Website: walmart
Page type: customer-info-address
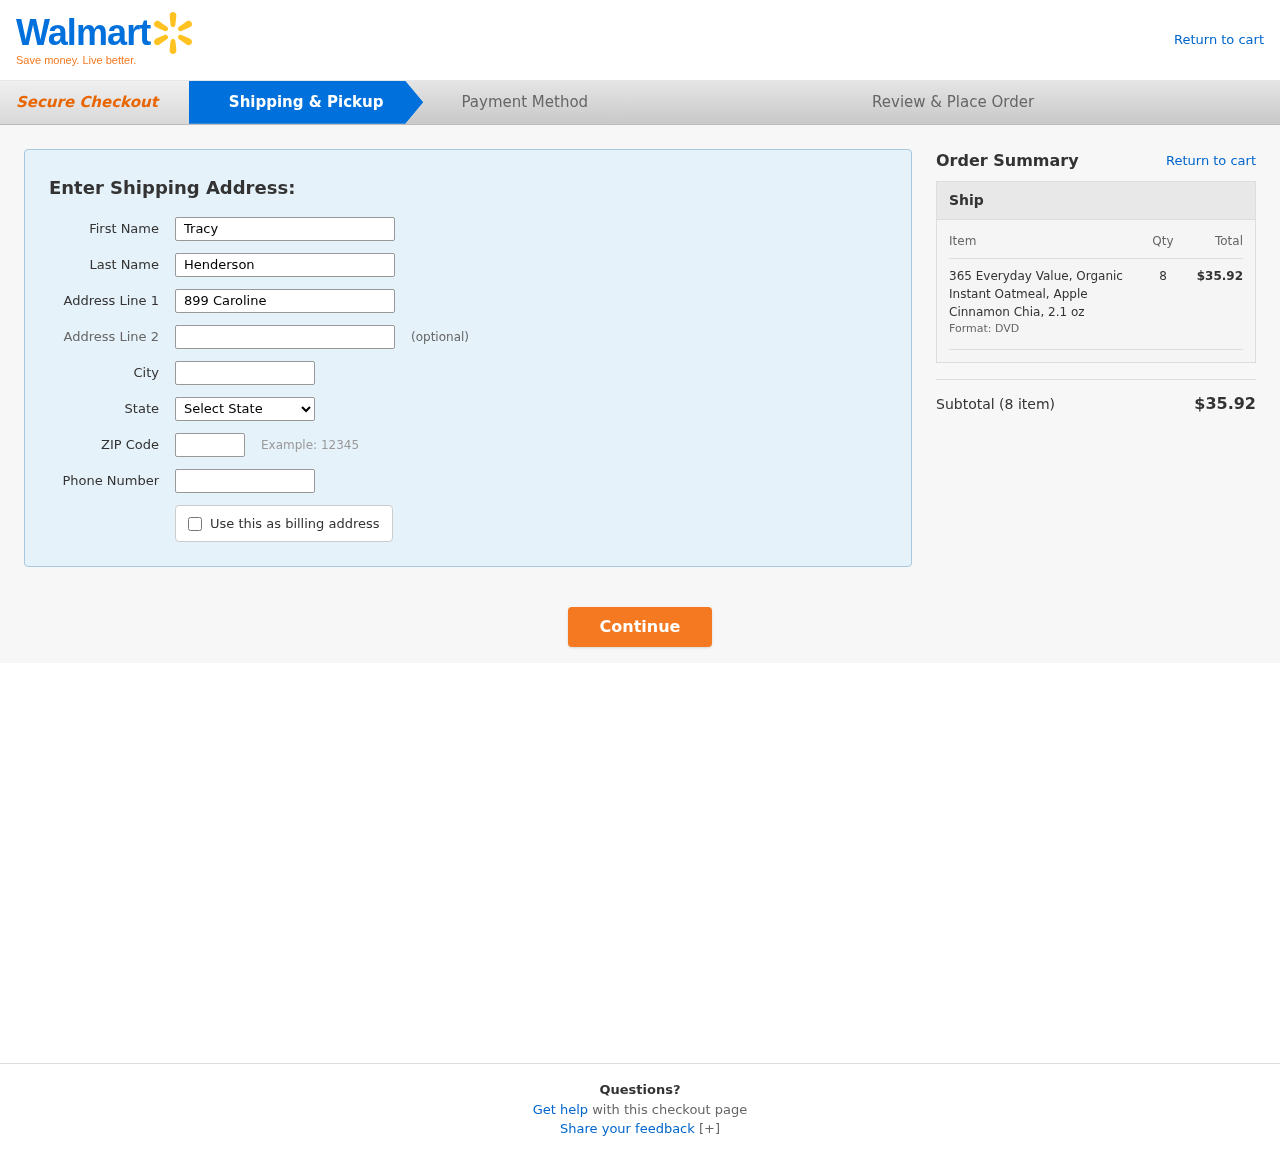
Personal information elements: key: PII_CITY
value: West Amy
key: PII_FIRSTNAME
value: Tracy
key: PII_LASTNAME
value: Henderson
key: PII_PHONE
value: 9335477798
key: PII_POSTCODE
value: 78394
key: PII_STATE
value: Minnesota
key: PII_STREET
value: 899 Caroline Forks Apt. 292
Product elements: key: PRODUCT1_NAME
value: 365 Everyday Value, Organic Instant Oatmeal, Apple Cinnamon Chia, 2.1 oz
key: PRODUCT1_QUANTITY
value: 8
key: PRODUCT1_LINE_TOTAL
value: $35.92
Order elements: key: ORDER_NUM_ITEMS
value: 8
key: ORDER_SUBTOTAL
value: $35.92